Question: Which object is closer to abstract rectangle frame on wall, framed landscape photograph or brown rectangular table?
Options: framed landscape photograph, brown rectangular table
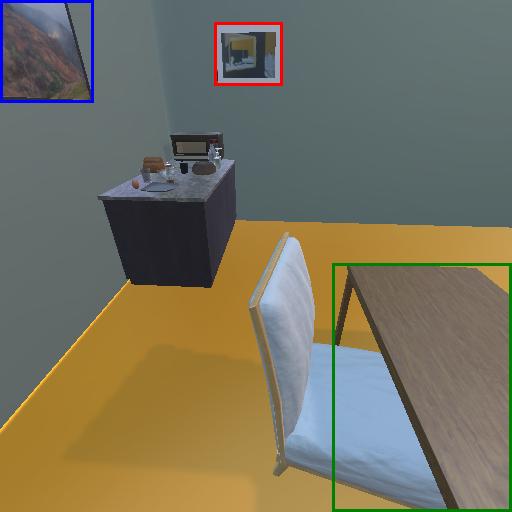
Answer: framed landscape photograph